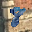
Label: 8